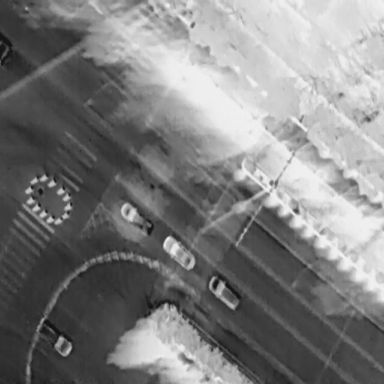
There are four Cars in the infrared image.